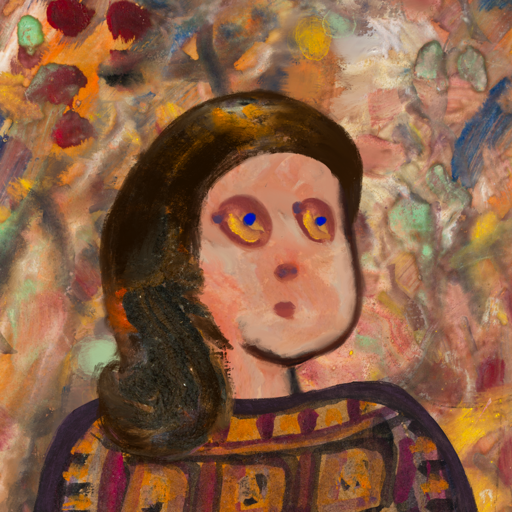
Background: Mother_And_Son_Mother, Head And Neck Side: Roy_Bahadur, Face Side: Mother_And_Son_Son, Bust: Doll, Hair Side: Gypsy_Queen, Head Accessory: Blank, Second Necklace: Blank, Necklace: Blank, Baby: Blank